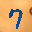
Label: 7